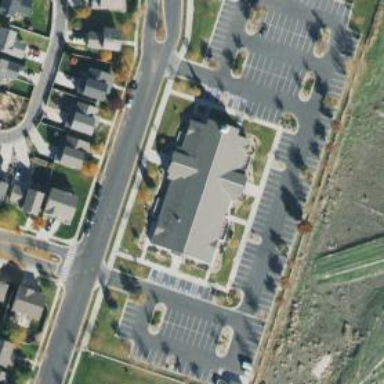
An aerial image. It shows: Beautiful church building.